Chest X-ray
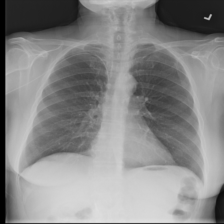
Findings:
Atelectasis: negative
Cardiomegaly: negative
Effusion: negative
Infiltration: negative
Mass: negative
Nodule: negative
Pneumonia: negative
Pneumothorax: negative
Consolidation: negative
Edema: negative
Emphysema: negative
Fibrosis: negative
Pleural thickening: negative
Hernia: negative